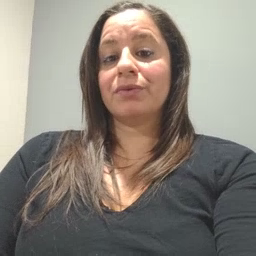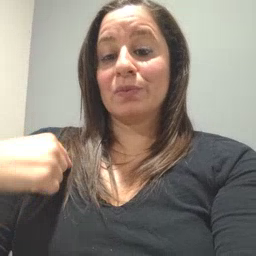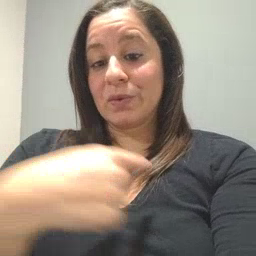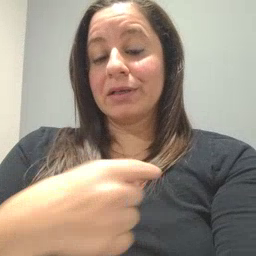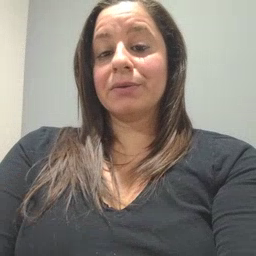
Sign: weus